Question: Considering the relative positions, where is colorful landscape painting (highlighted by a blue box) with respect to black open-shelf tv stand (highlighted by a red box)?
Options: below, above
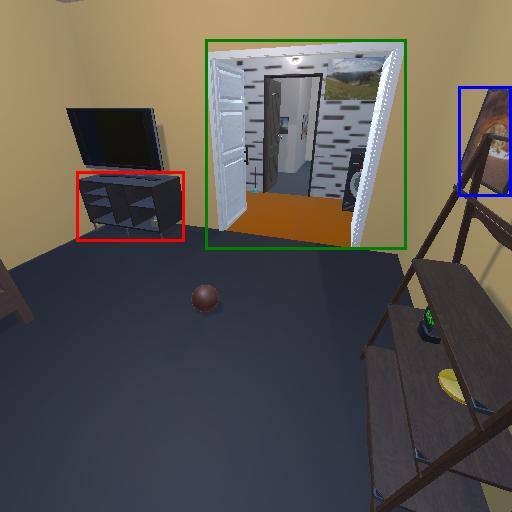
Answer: below